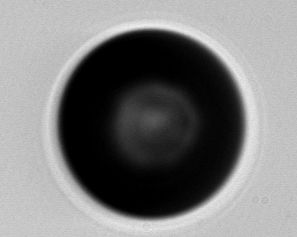
Label: bubble